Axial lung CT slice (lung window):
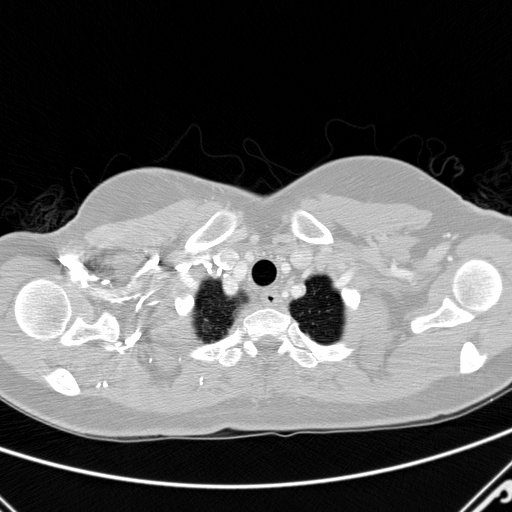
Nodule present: no